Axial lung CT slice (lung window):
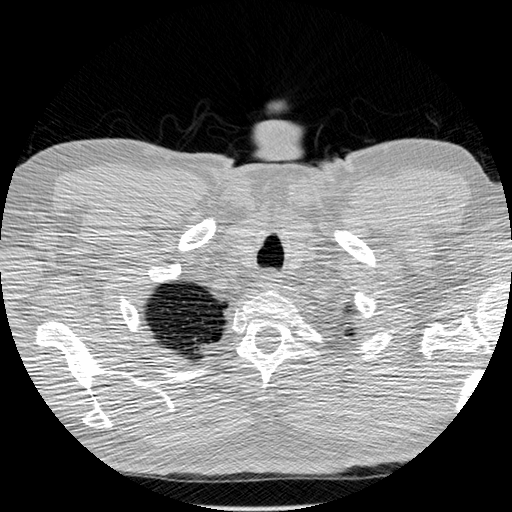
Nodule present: no